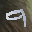
Label: 9